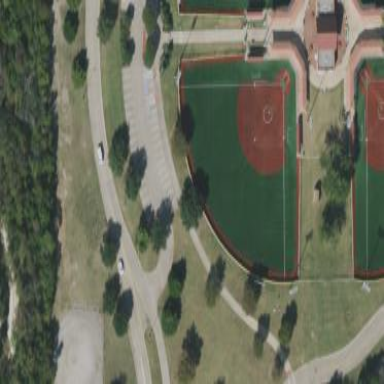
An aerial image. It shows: Baseball pitch with artificial turf for leisure sports.